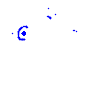
Particle: pion